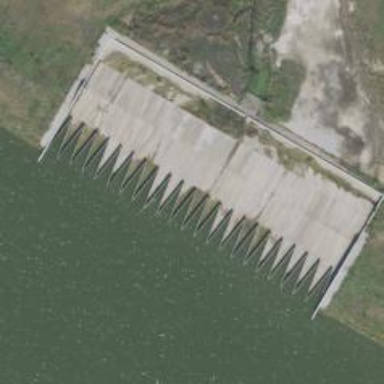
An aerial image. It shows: Dam across waterway.